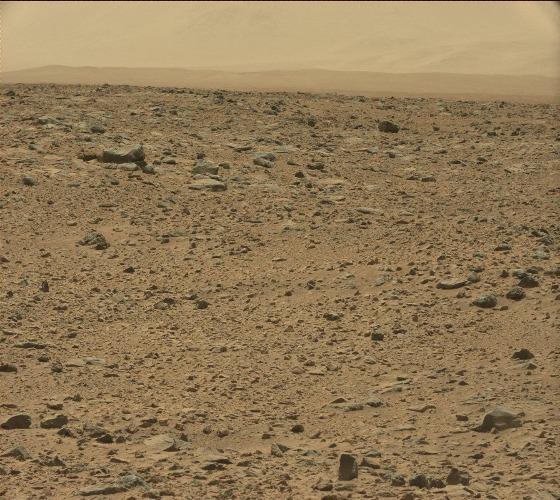
Terrain classes present: Gravel / Sand / Soil, Rock, Sky / Distant Mountains